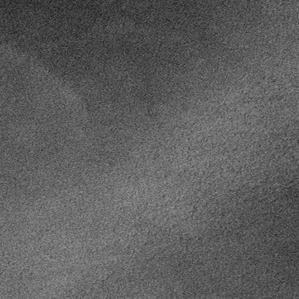
Label: frost